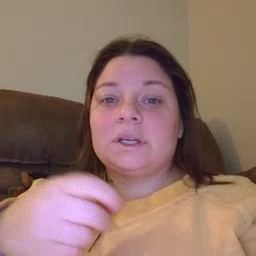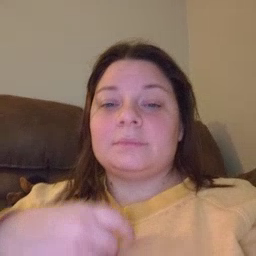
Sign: gift